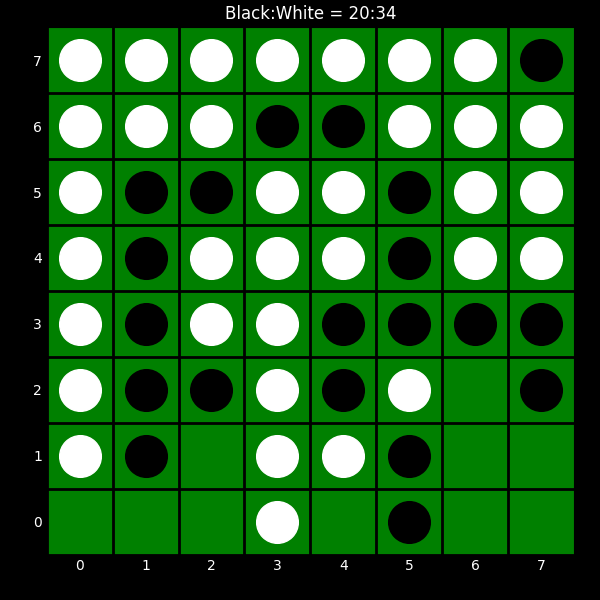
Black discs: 20
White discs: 34